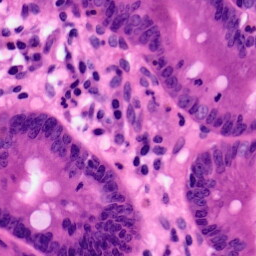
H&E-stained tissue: Pancreatic